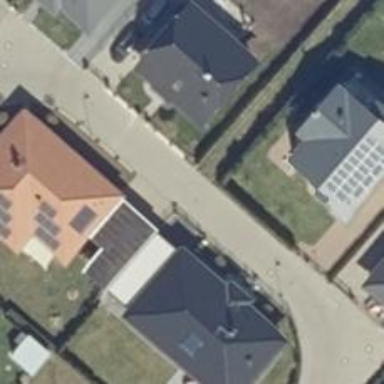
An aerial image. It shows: Residential road.